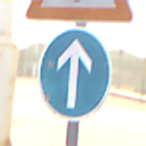
Verkehrszeichen: VorgeschriebeneFahrtrichtungGeradeaus
Zusatzzeichen oben: Lichtzeichenanlage
Umgebung: Outdoor, Suburban
Tageszeit: MorningAfternoon
Wetter: PartlyCloudy
Licht: Natural
Jahreszeit: NotSpecified
Kontrast: HighContrast